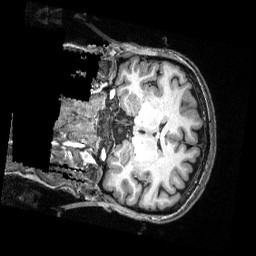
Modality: T1w
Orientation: coronal
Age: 45
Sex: female
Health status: healthy
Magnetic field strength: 3 T
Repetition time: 2.53 s
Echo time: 0.00331 s